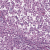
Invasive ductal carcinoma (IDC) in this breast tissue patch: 1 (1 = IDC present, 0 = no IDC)